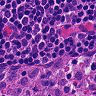
Metastatic tissue present: no